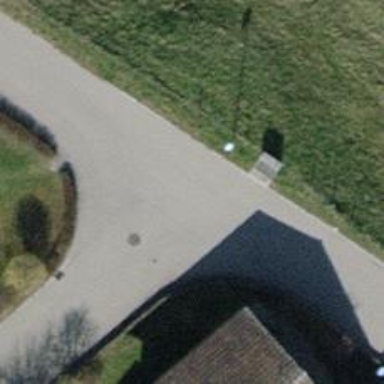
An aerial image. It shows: Residential road with asphalt surface and no sidewalks.